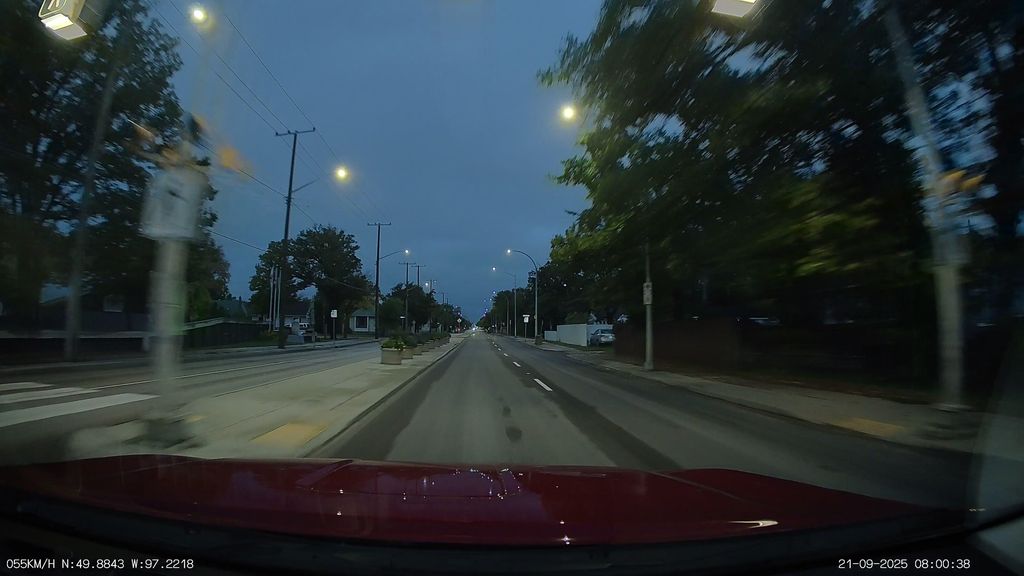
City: winnipeg